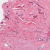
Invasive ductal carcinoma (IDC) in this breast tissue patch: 0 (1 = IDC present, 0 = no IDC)